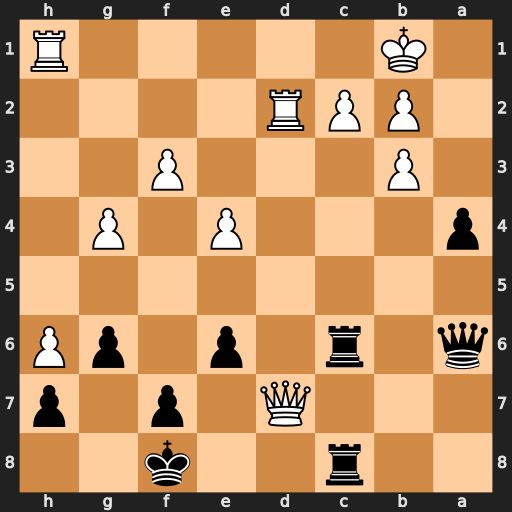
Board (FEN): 2r2k2/3Q1p1p/q1r1p1pP/8/p3P1P1/1P3P2/1PPR4/1K5R
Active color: b
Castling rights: -
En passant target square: -
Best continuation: axb3 cxb3 Ra8 Qxc6 Qxc6